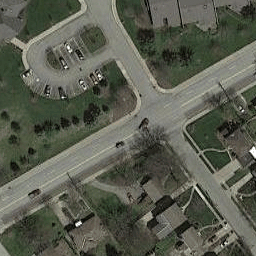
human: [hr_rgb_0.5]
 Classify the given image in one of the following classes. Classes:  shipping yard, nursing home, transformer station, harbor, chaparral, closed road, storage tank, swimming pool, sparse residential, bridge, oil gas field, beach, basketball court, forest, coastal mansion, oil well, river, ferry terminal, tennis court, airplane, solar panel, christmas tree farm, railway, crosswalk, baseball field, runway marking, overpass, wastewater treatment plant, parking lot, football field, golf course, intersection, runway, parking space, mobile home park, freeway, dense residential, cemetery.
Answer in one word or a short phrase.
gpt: intersection